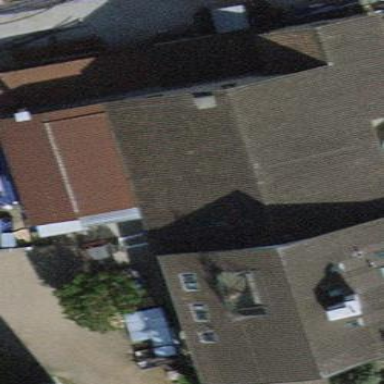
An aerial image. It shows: Building with pitched roof.